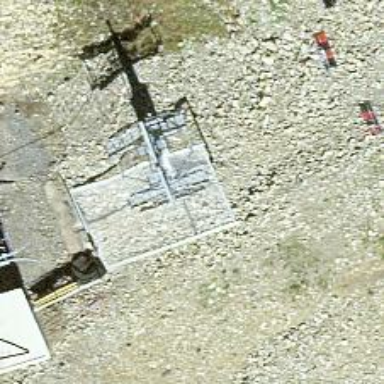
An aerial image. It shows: Pylon used for aerialway.